Question: I try to deploy my application on WebSphere from Eclipse.
Here some conditions:
- - -
After i installed the plugin i can add the Server and start/stop him, but when i try to add my application for deployment i get the feedback "There are no resources that can be added or removed from the server"
I have an ear project and a war project in my workspace which are deployable with JBoss without problems. Do i have to add something to my projects to make them deployable?
Is there any clue for this?
Here you can see the project structure of my ear module.

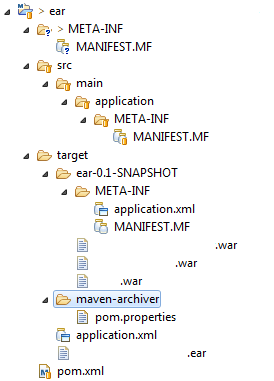
Answer: I found a workaround which is ok i think.
I created a "Enterprise Application Project" and added my war modules to it.
This was deployable with WebSphere.